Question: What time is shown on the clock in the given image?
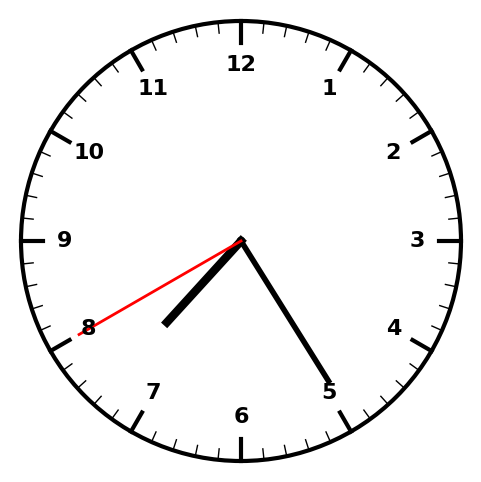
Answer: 07:24:40